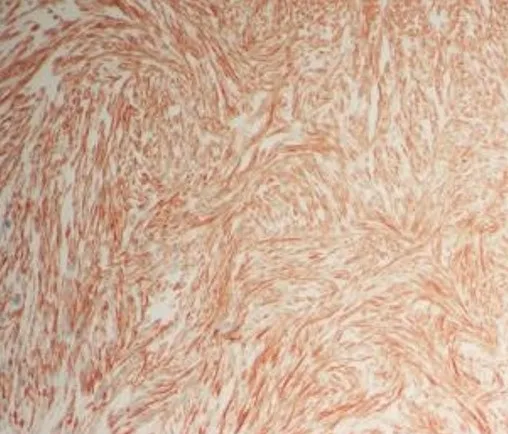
Immunohistochemistry (IHC) of the excised pelvic mass revealed that the lesion was caldesmon positive.
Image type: pathology (immunostaining)